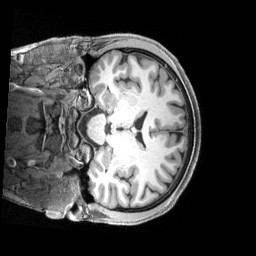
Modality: T1w
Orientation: coronal
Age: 28
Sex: male
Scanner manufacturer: siemens
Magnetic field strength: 3 T
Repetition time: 2.4 s
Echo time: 0.00219 s